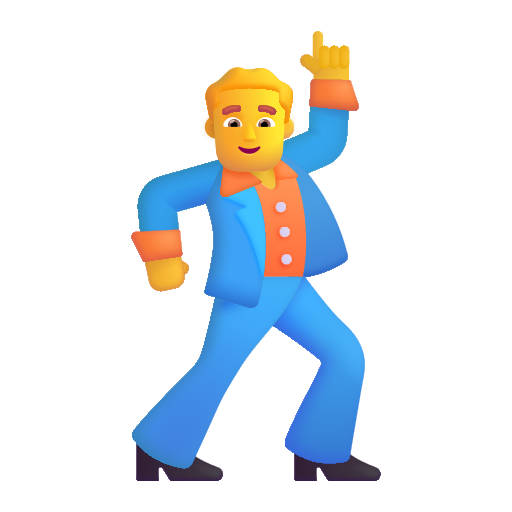
man dancing color default